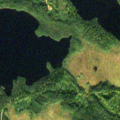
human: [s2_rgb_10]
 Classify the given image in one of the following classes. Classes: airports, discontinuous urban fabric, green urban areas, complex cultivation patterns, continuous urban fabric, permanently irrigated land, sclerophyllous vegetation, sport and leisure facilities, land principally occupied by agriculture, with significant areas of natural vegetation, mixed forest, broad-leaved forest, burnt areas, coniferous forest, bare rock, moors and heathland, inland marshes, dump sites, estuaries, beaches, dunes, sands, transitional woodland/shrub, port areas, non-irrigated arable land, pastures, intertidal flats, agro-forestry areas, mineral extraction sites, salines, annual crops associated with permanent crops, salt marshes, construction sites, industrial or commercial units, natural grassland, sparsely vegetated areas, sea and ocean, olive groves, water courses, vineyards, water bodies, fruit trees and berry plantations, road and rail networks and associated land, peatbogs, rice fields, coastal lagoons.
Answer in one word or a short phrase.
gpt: coniferous forest, transitional woodland/shrub, peatbogs, water bodies